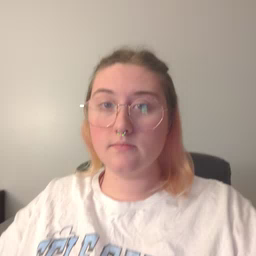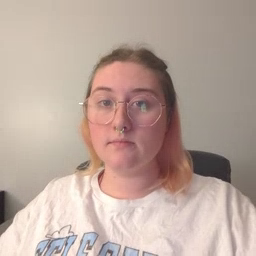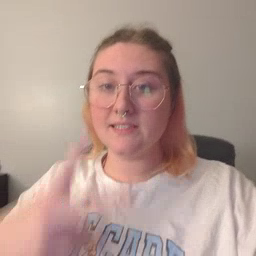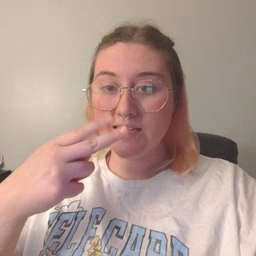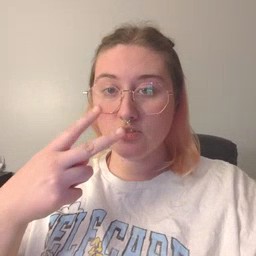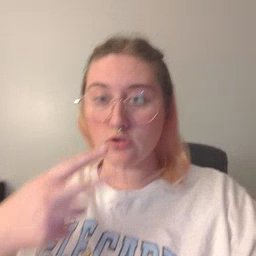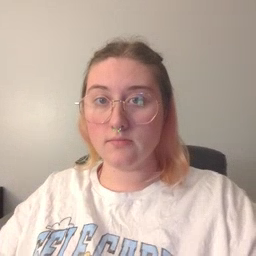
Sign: scissors